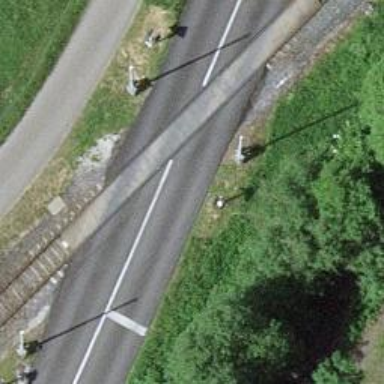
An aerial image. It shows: Level crossing along the railway.